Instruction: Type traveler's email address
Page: traveler
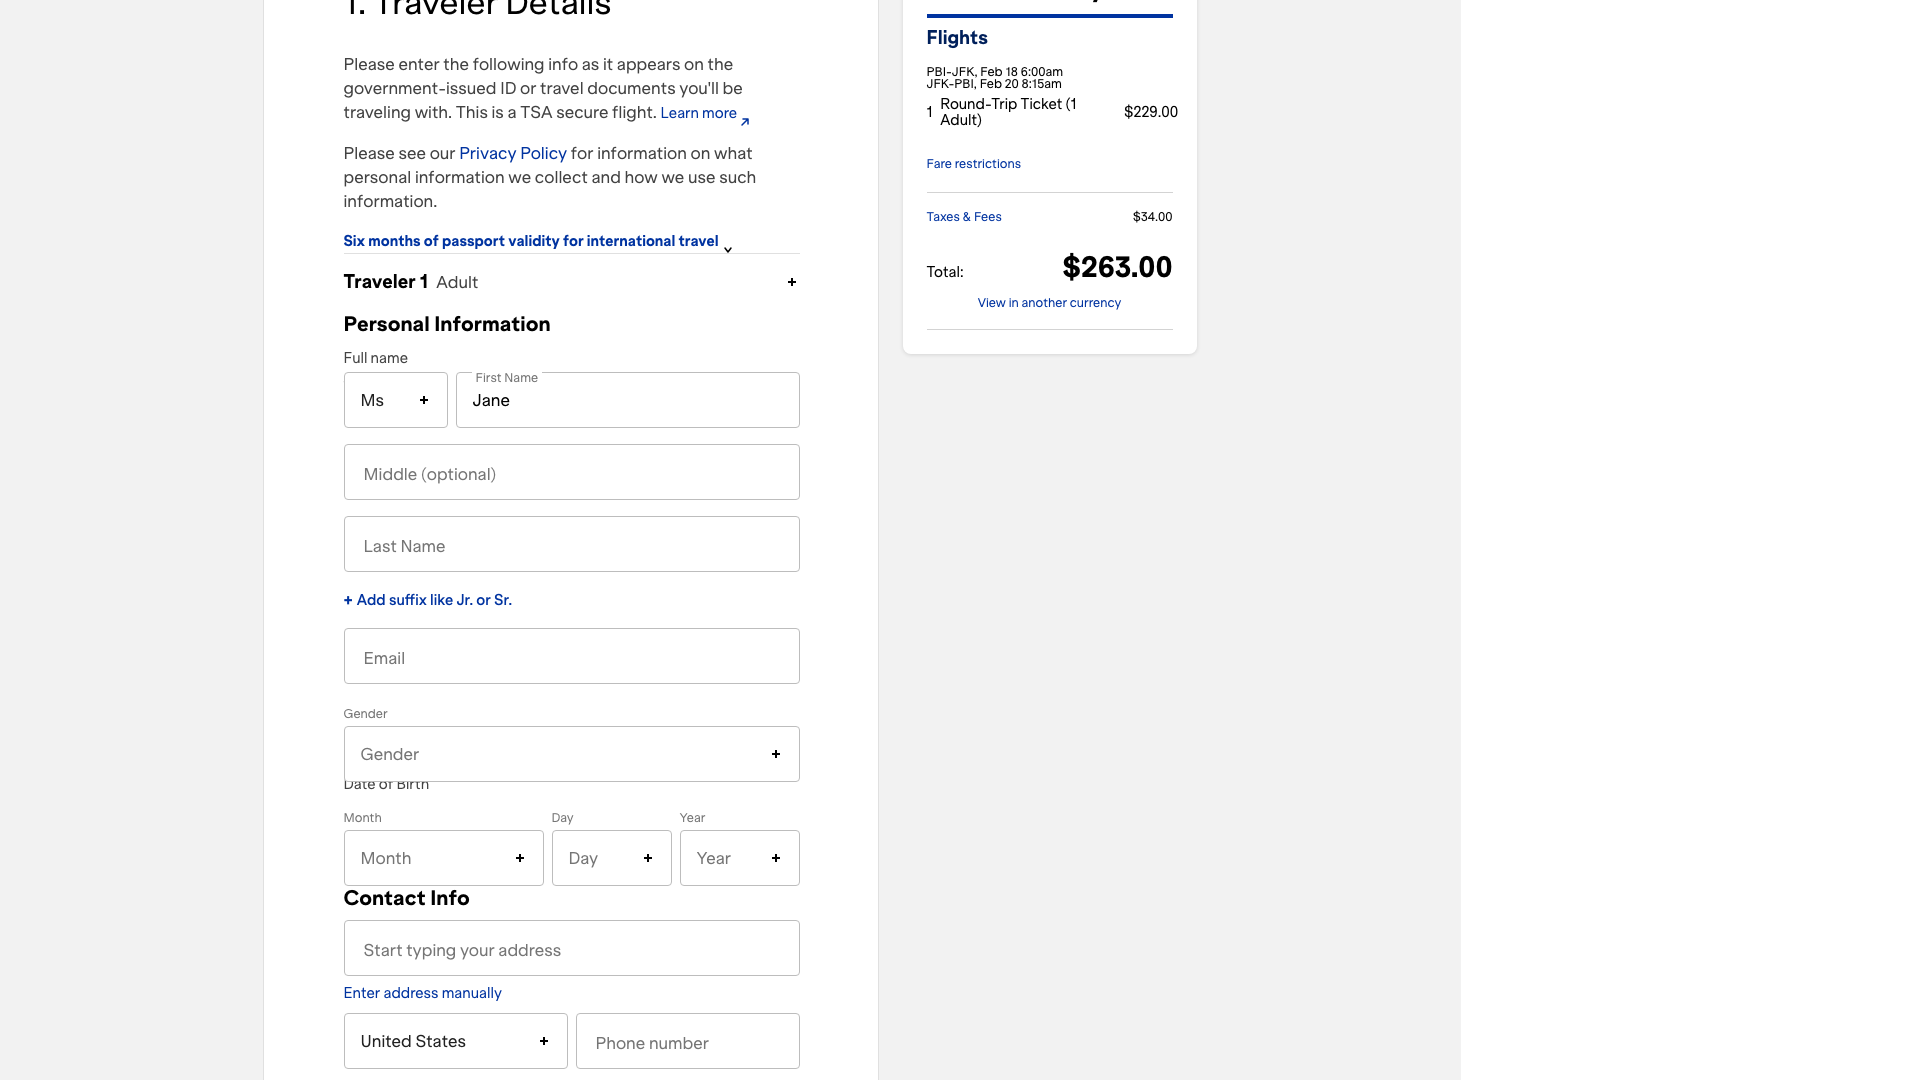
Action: type